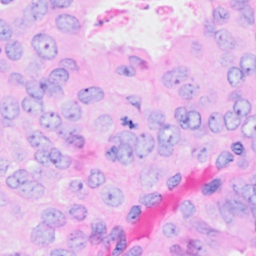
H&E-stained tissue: Breast